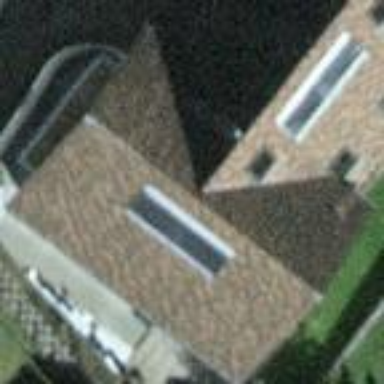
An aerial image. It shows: Semi-detached house.